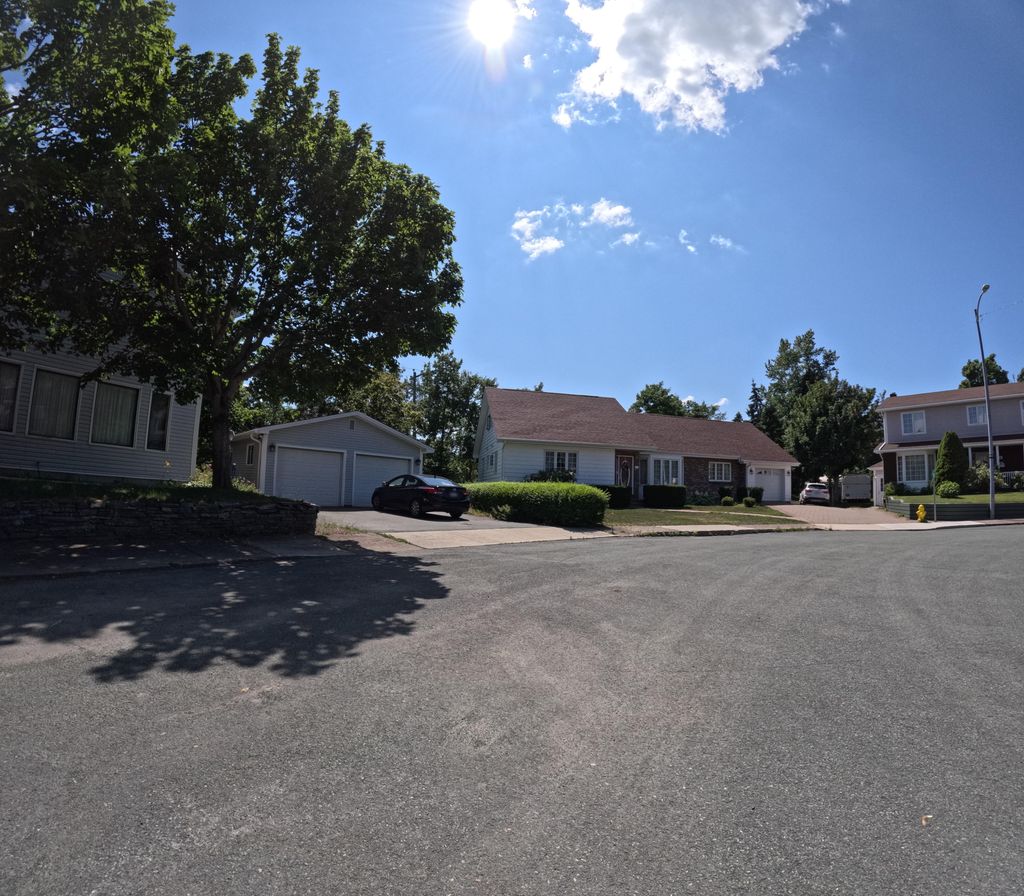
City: st_johns